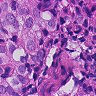
Metastatic tissue present: yes